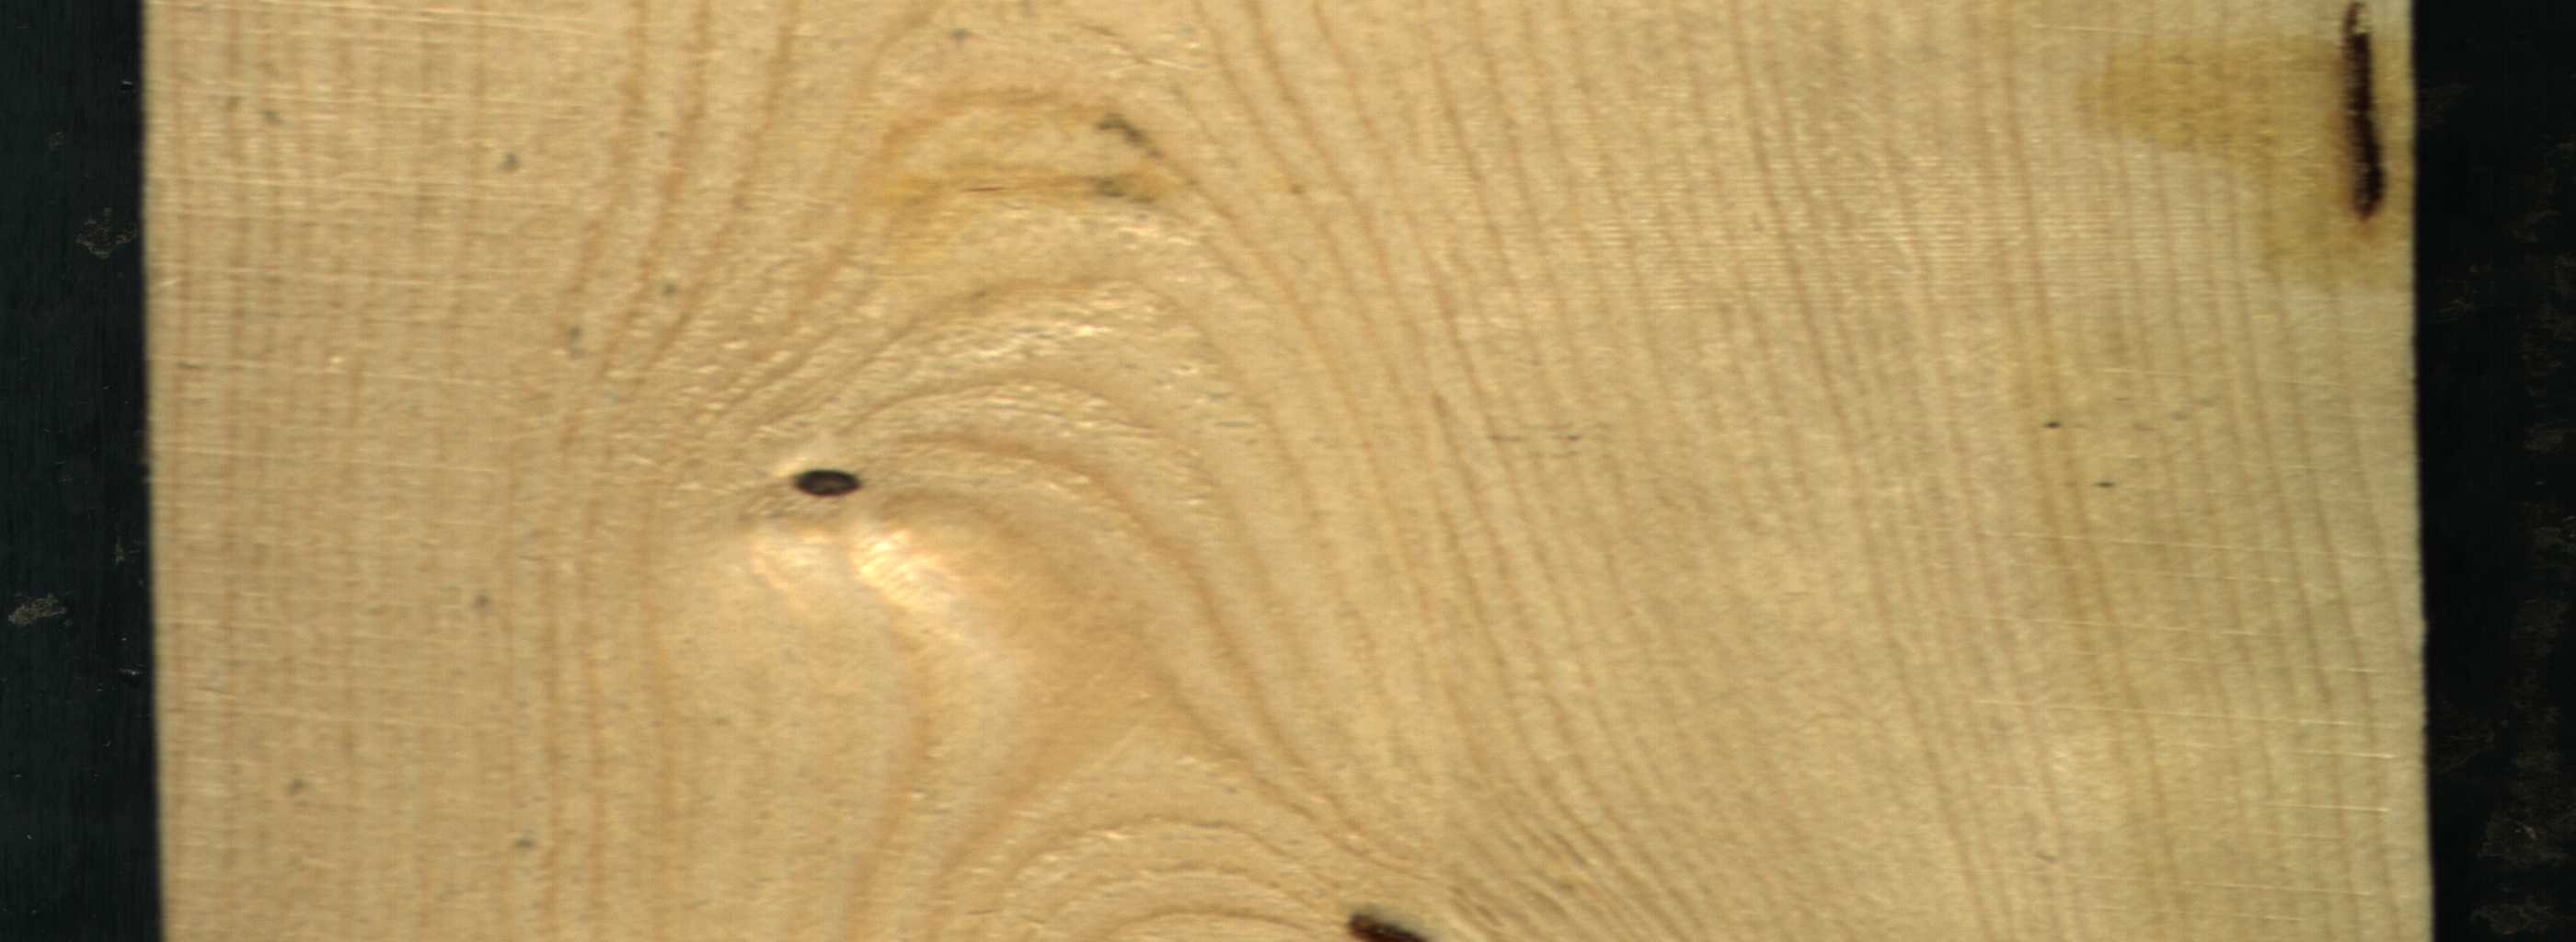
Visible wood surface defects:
resin
resin
Dead_Knot